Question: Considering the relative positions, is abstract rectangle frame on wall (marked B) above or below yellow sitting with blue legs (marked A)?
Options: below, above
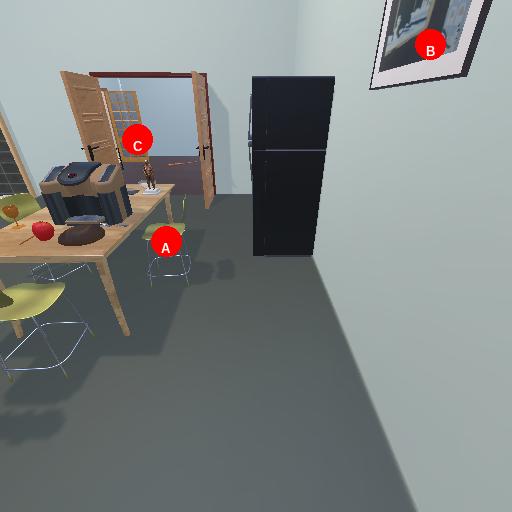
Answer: below